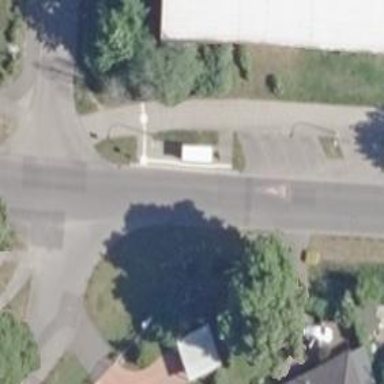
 and diagonal street-side parking lanes can be observed on the left side of the road."